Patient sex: M
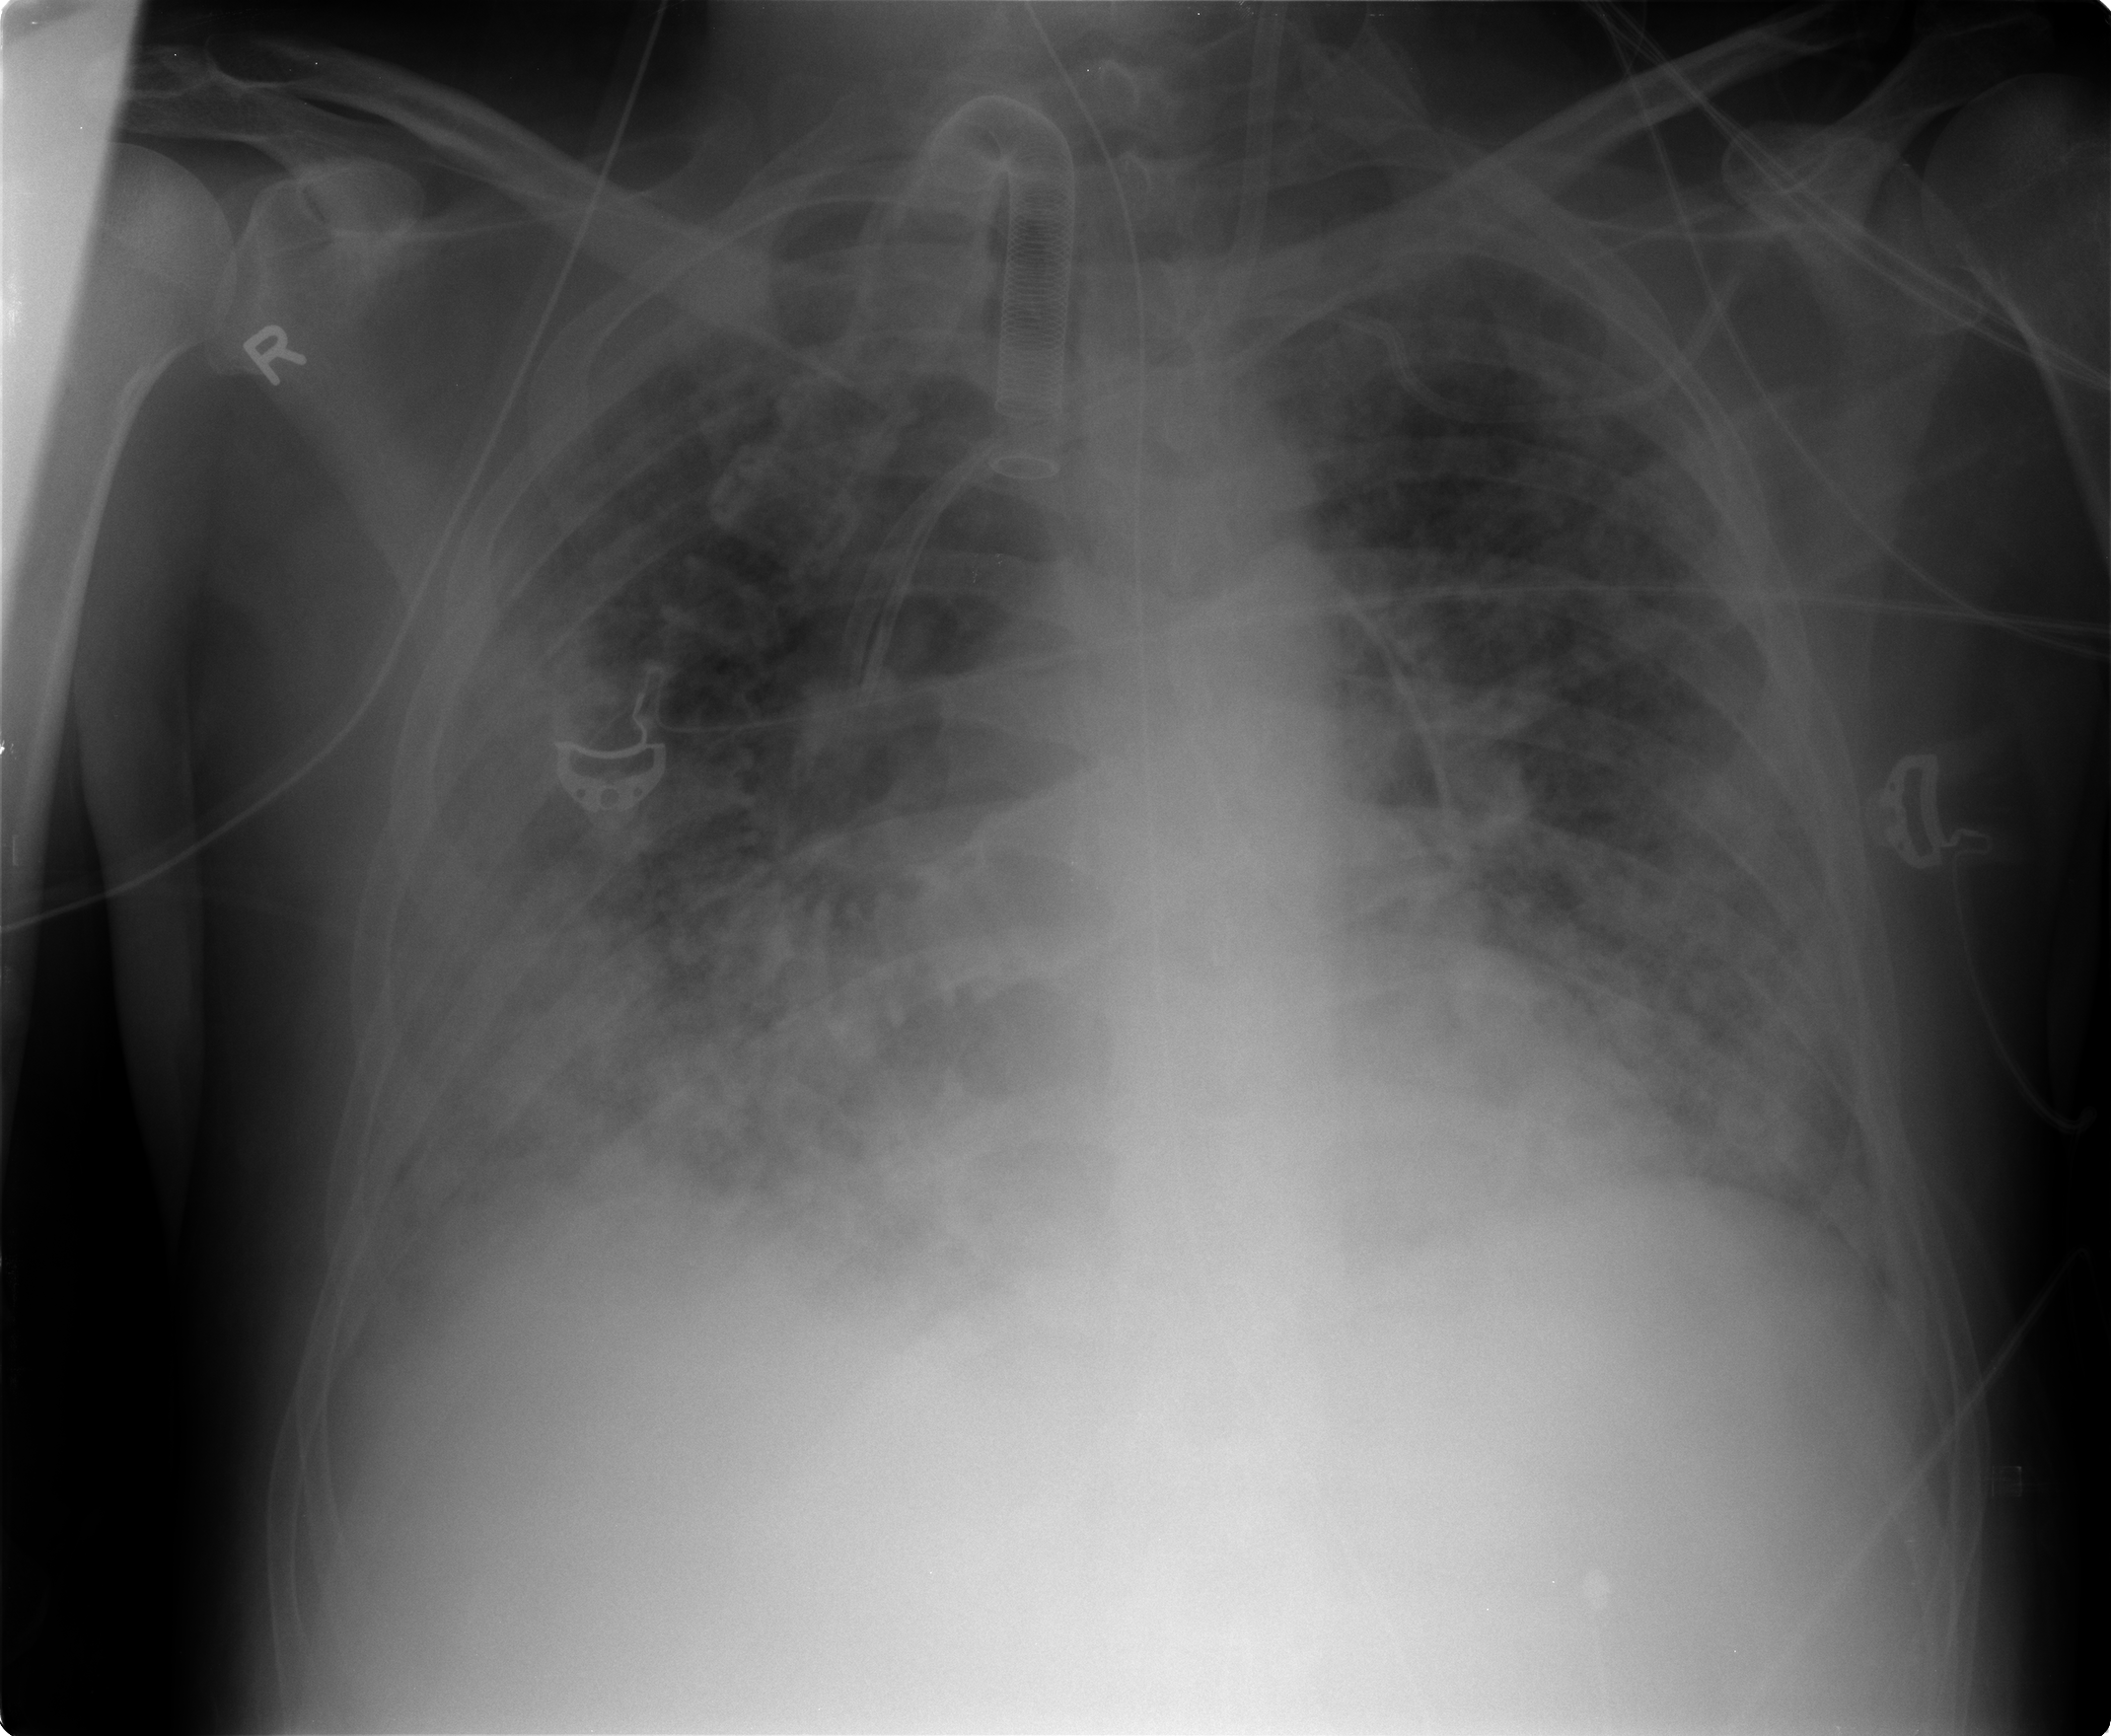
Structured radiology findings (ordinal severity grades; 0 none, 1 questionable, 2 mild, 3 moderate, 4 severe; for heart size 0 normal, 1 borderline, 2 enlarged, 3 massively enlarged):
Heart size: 2
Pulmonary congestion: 2
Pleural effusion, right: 0
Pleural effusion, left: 1
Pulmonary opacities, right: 2
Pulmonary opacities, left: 2
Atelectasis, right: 2
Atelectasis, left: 2